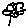
Label: flower